Question: Hello i am using this <URL> for implementation of annotation but facing one issue of attachment of image it provide 'PdfFileSpec' objective c++ function i tried to convert this function to objective c but getting error in below image
'''
class PODOFO_DOC_API PdfFileSpec : public PdfElement {
public:
PdfFileSpec( const char* pszFilename, bool bEmbedd, PdfDocument* pParent );
PdfFileSpec( const char* pszFilename, bool bEmbedd, PdfVecObjects* pParent );
/* Petr P. Petrov 17 September 2009*/
/** Embeds the file in memory from "data" buffer under "pszFileName" fie name.
*/
PdfFileSpec( const char* pszFilename, const unsigned char* data, ptrdiff_t size, PdfVecObjects* pParent);
PdfFileSpec( PdfObject* pObject );
/**
eturns the filename of this file specification.
* if no general name is available
* it will try the Unix, Mac and DOS keys too.
*/
const PdfString & GetFilename() const;
'''

'''
+(void)createFreeTextAnnotationOnPage:(NSInteger)pageIndex doc:(PdfMemDocument*)aDoc rect:(CGRect)aRect borderWidth:(double)bWidth title:(NSString*)title content:(NSString*)content bOpen:(Boolean)bOpen color:(UIColor*)color {
PoDoFo::PdfMemDocument *doc = (PoDoFo::PdfMemDocument *) aDoc;
PoDoFo::PdfPage* pPage = doc->GetPage(pageIndex);
if (! pPage) {
// couldn't get that page
return;
}
PoDoFo::PdfAnnotation* anno;
PoDoFo::EPdfAnnotation type= PoDoFo::ePdfAnnotation_Text;
PoDoFo::PdfRect rect;
rect.SetBottom(aRect.origin.y);
rect.SetLeft(aRect.origin.x);
rect.SetHeight(aRect.size.height);
rect.SetWidth(aRect.size.width);
NSData *data=UIImagePNGRepresentation([UIImage imageNamed:@"Add_button.png"]);
anno = pPage->CreateAnnotation(type , rect);
NSString *myString = [[NSString alloc] initWithData:data encoding:NSUTF8StringEncoding];
PoDoFo::PdfString sTitle([title UTF8String]);
PoDoFo::PdfString sContent([content UTF8String]);
PoDoFo::PdfFileSpec data1([myString UTF8String], true, doc);
}
'''
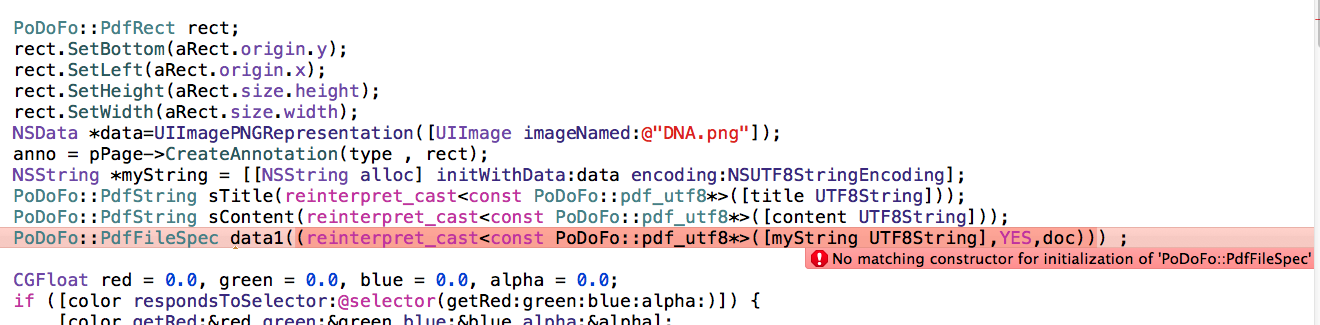
Answer: I don't see why you are using 'reinterpret_cast', and it's certainly being misused in the construction of 'data1'.
Have you simply tried:
'''
PoDoFo::PdfString sTitle([title UTF8String]);
PoDoFo::PdfString sContent([content UTF8String]);
PoDoFo::PdfFileSpec data1([myString UTF8String], true, doc);
'''